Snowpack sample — Snodgrass Mountain, Crested Butte, Colorado (2/4/25, 12:06 PM MST)
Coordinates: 38.923, -106.968
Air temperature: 35 °F
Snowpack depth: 80 cm
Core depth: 70 cm
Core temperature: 32 °F
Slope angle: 14°, slope face: 78°
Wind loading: low
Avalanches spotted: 0
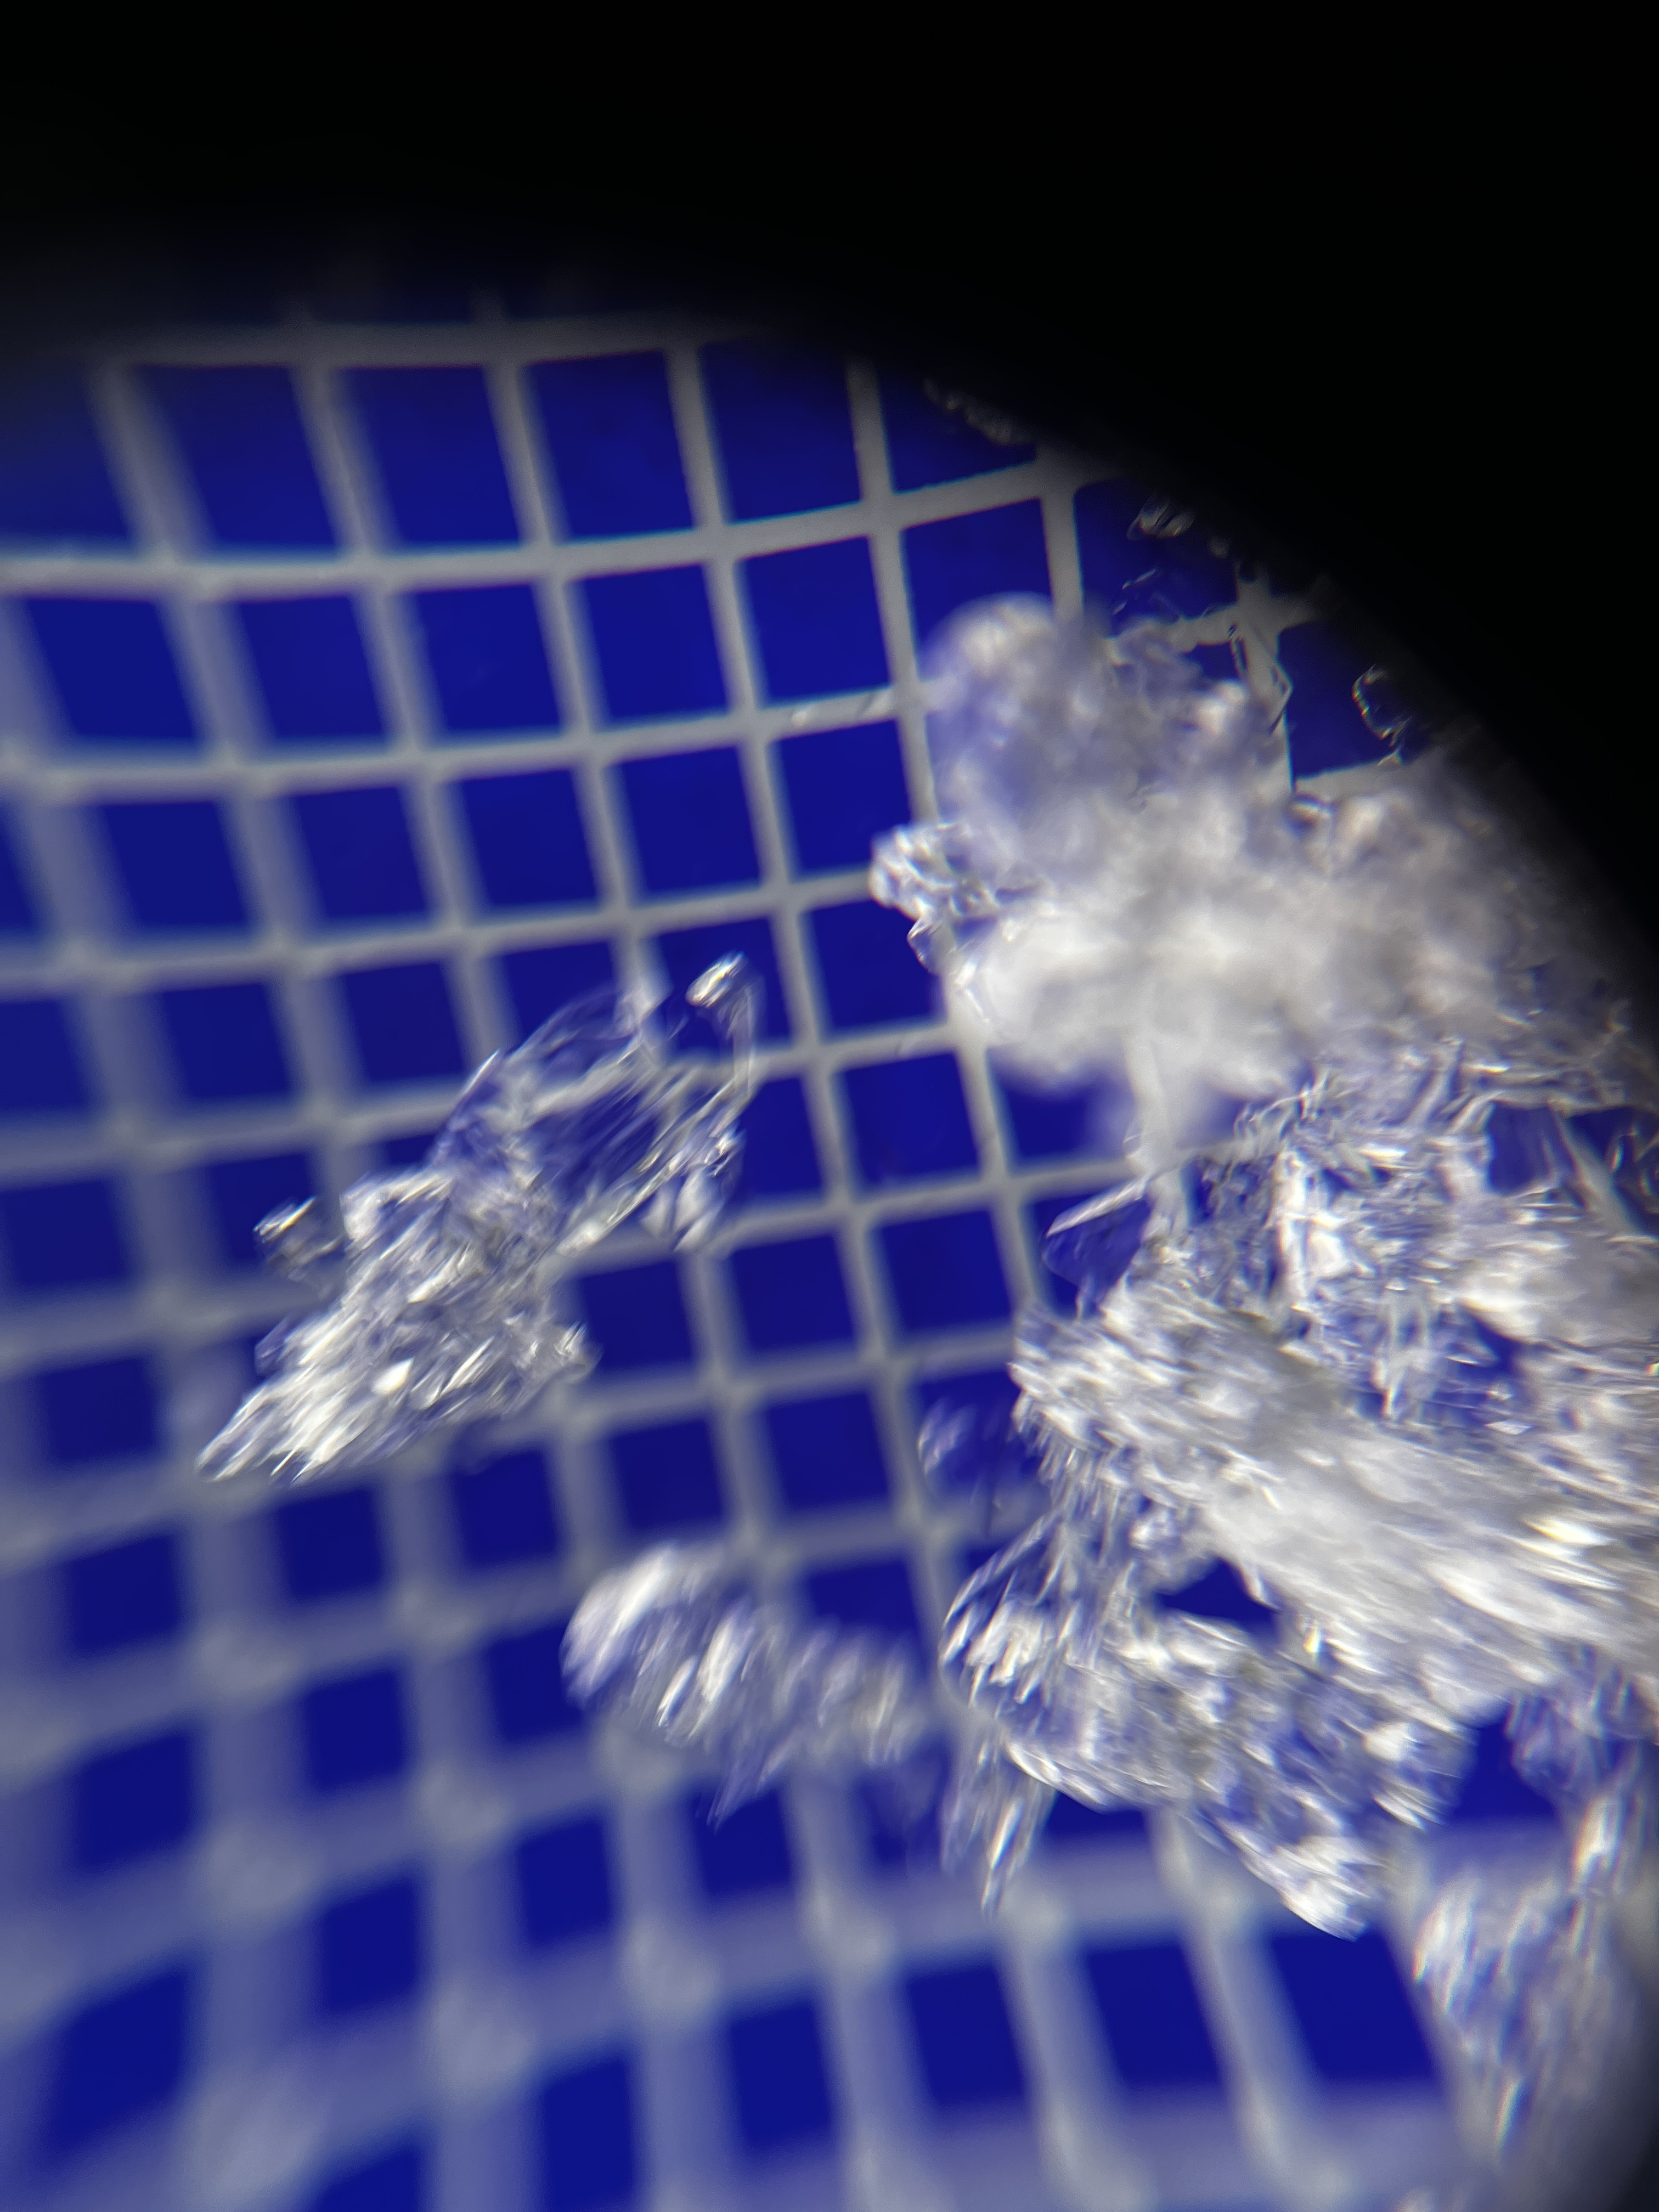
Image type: magnified_profile
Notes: No avalanches nearby, unusually warm weather for the last month reported by residents, Collected 25 yards from treeline